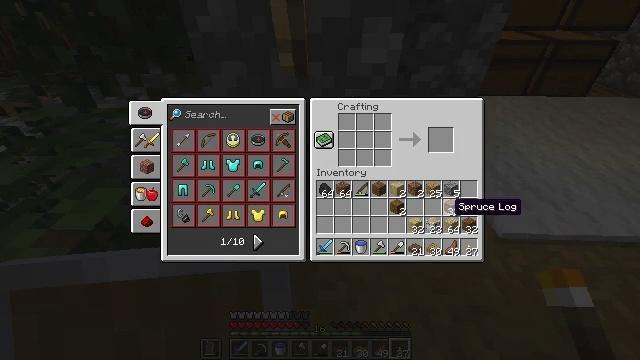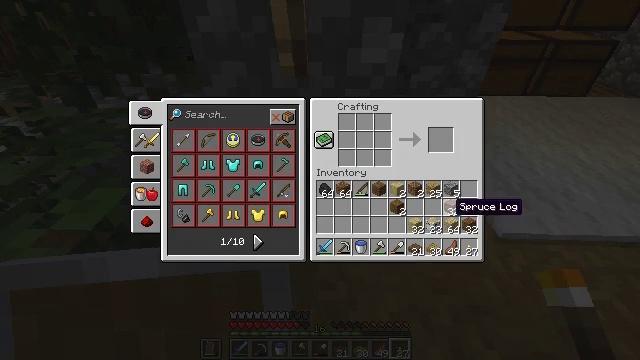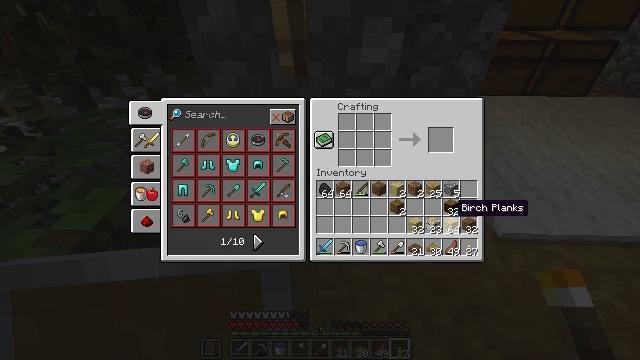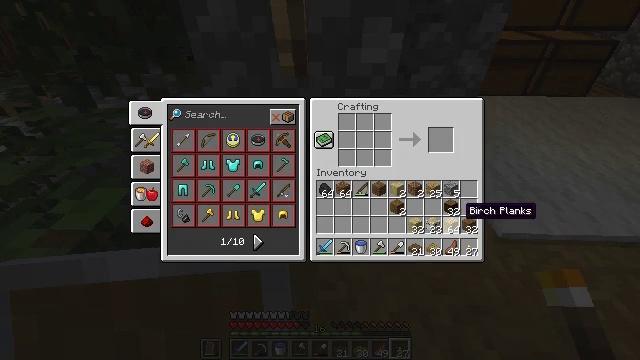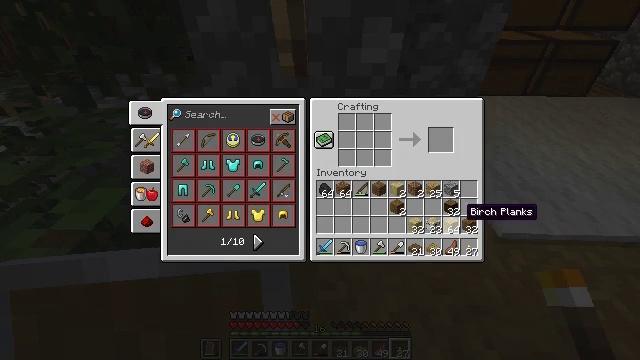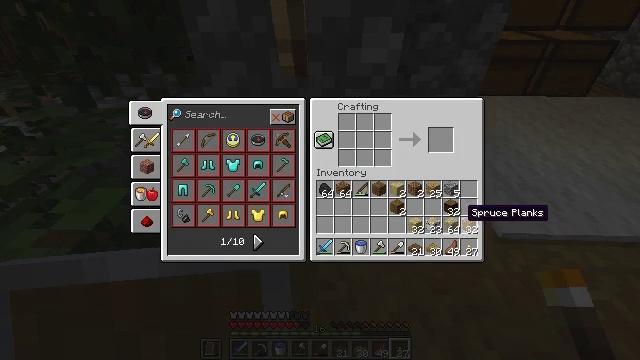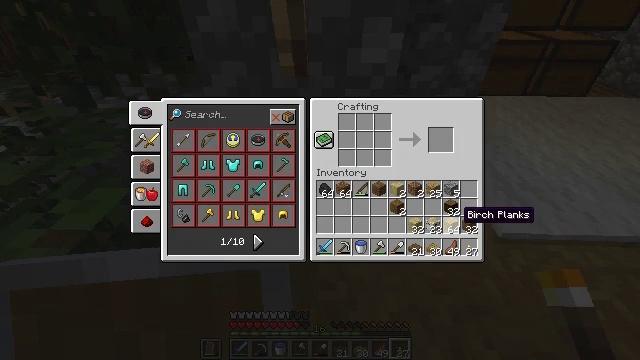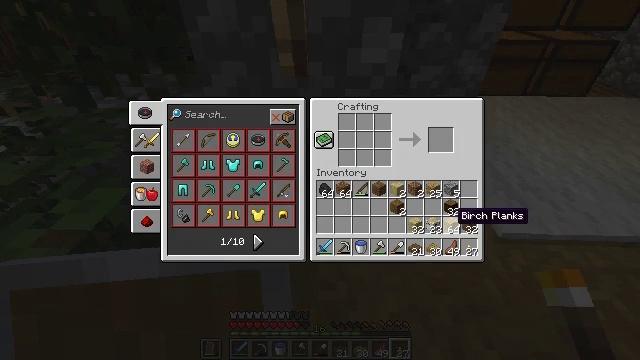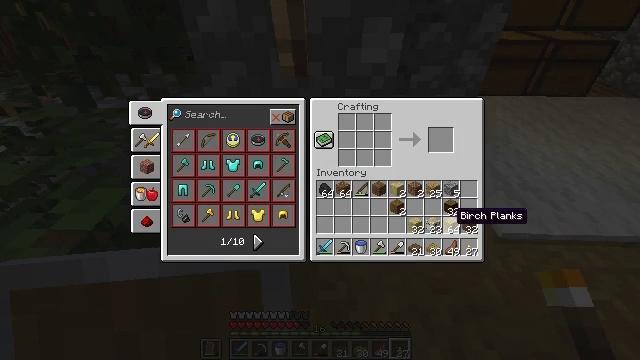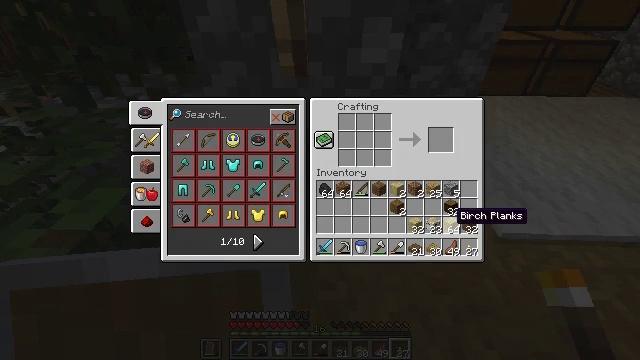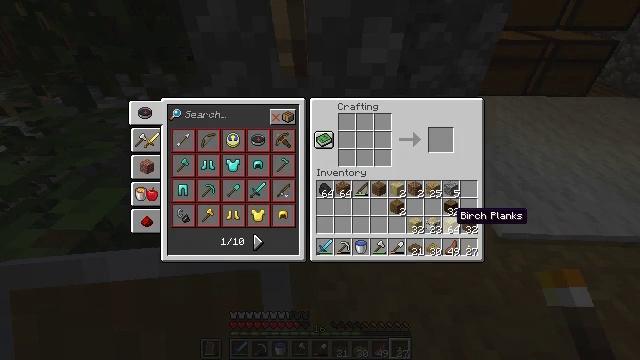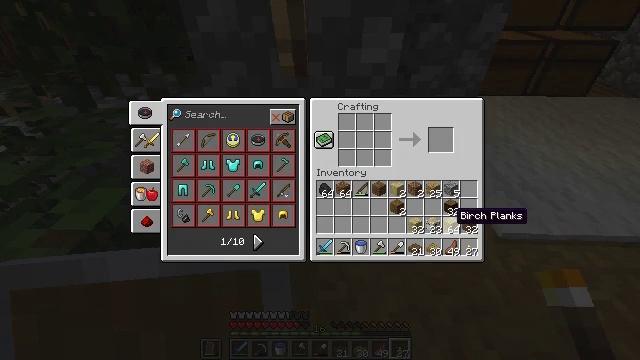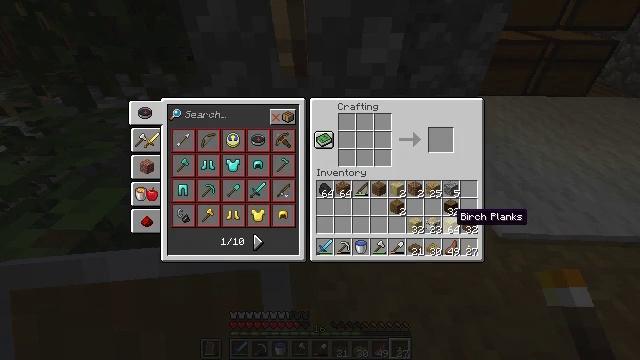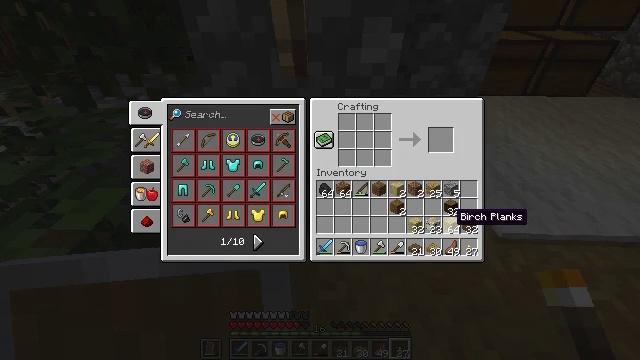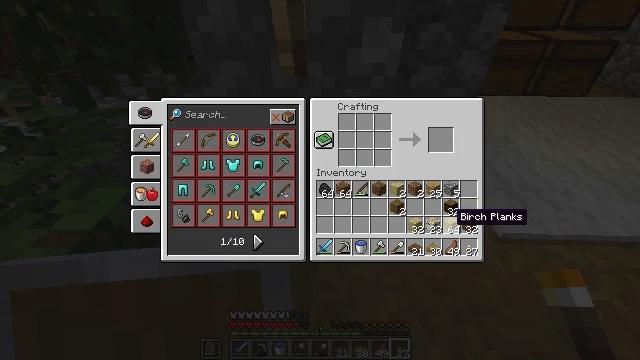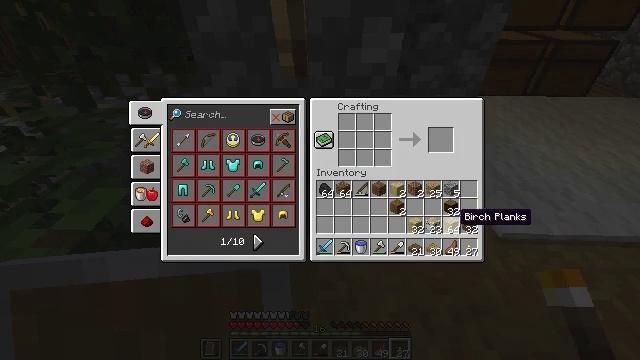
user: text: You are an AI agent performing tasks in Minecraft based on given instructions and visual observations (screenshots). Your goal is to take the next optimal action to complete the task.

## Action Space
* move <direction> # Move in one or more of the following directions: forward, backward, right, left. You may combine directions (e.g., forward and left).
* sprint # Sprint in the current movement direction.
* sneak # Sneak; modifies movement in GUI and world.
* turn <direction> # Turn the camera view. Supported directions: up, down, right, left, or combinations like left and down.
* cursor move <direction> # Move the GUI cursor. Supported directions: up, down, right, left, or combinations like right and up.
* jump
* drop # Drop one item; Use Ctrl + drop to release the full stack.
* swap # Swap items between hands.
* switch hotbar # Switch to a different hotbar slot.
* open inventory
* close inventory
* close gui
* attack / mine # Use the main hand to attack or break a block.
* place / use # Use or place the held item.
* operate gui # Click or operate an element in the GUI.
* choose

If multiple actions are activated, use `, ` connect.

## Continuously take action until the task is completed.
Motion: motion action
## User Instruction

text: Craft birch stairs with birch planks.
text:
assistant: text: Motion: no_op
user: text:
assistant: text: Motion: no_op
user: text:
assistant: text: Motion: cursor move right
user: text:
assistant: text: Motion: no_op
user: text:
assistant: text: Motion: no_op
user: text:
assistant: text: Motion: no_op
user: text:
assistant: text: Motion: no_op
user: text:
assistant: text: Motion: no_op
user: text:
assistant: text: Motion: no_op
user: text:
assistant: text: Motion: no_op
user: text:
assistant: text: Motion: no_op
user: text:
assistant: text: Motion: no_op
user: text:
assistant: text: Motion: no_op
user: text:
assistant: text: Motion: no_op
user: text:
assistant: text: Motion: no_op
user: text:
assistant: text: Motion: no_op
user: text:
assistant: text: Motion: no_op
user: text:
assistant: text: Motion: no_op
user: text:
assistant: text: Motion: no_op
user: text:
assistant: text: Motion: no_op
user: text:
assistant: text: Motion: no_op
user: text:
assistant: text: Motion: no_op
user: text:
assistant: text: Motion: no_op
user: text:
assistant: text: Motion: cursor move left
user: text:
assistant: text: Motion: no_op
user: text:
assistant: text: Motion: no_op
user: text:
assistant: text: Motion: no_op
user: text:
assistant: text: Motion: no_op
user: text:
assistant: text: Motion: operate gui
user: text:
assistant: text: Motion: operate gui